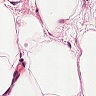
Metastatic tissue present: no